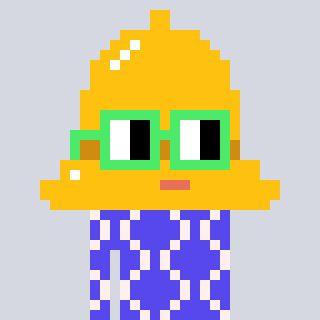
a pixel art character with square light green glasses, a bell-shaped head and a computerblue-colored body on a cool background